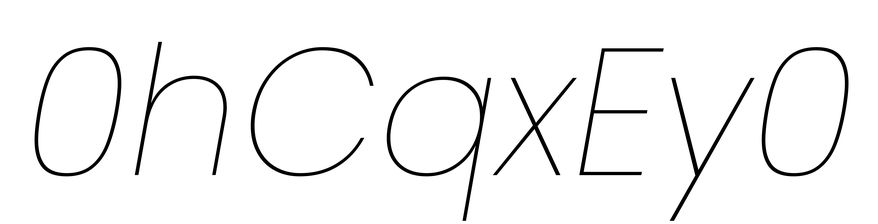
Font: Poppins-ThinItalic